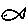
Label: fish